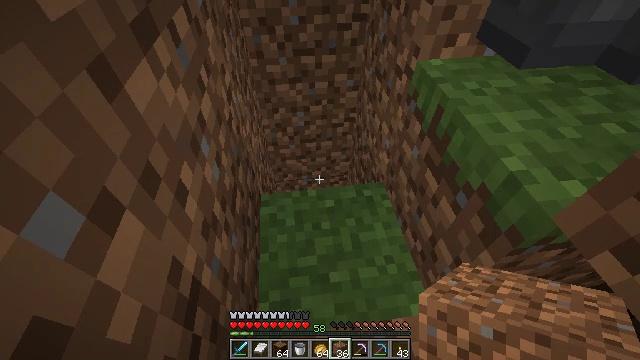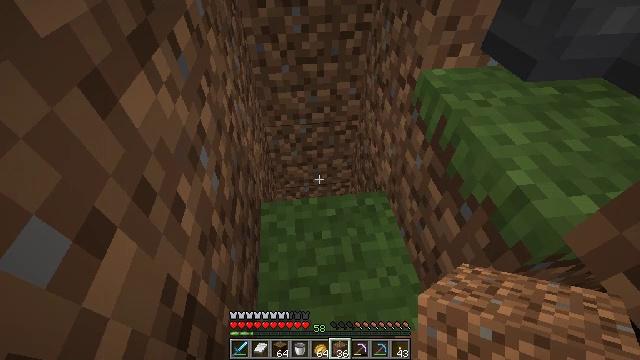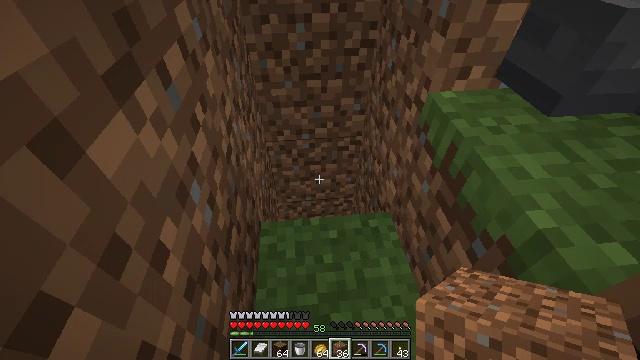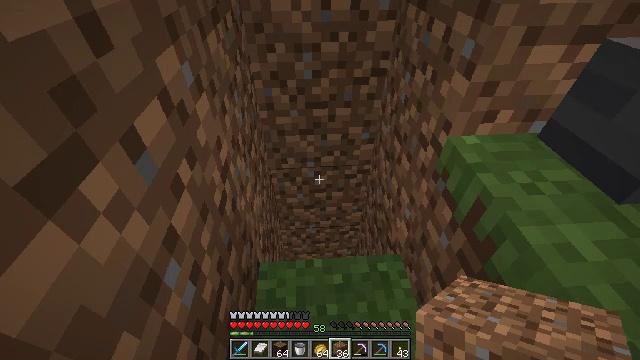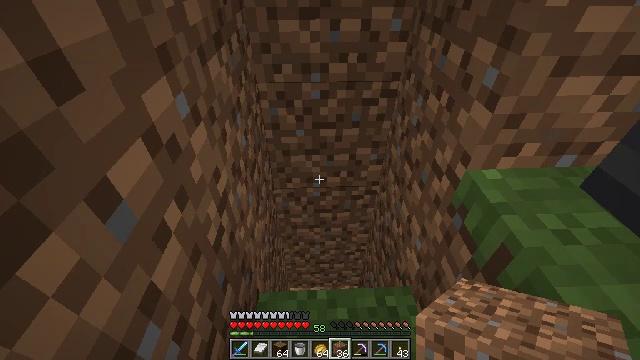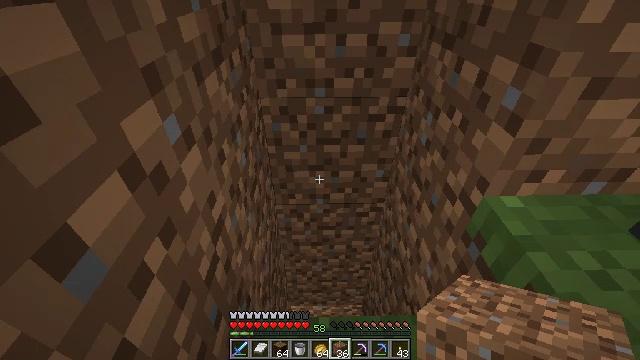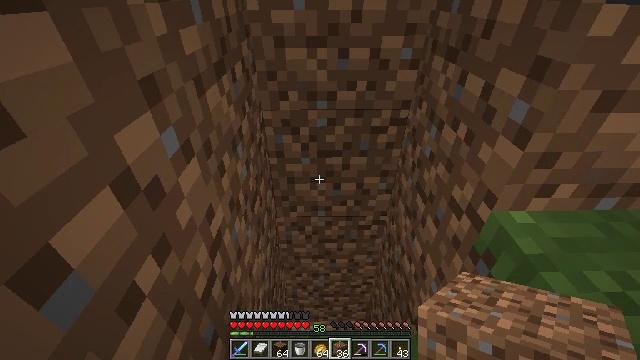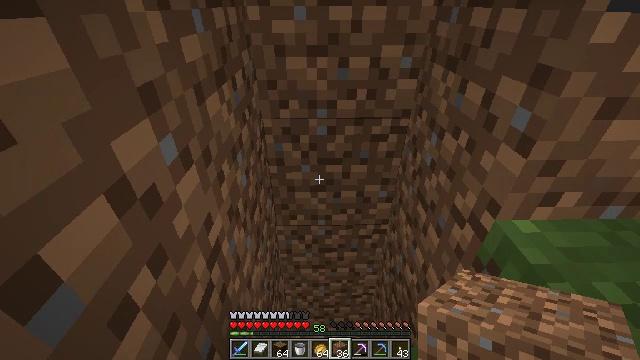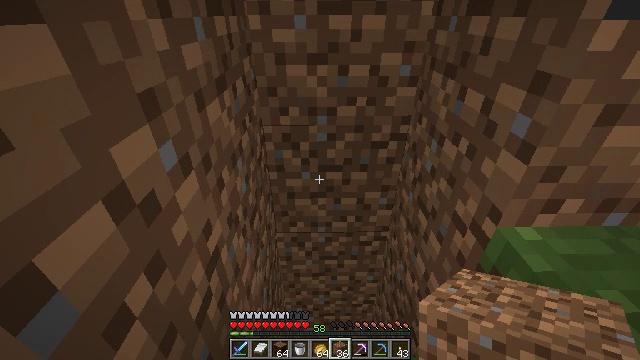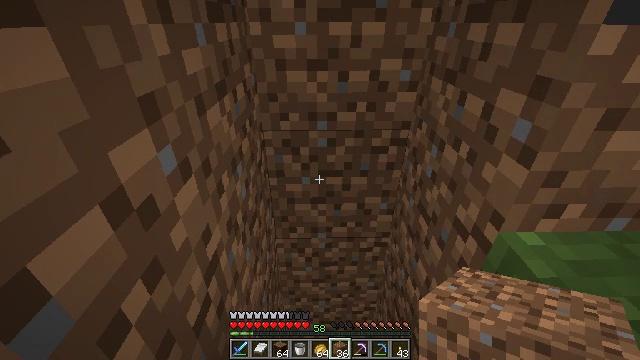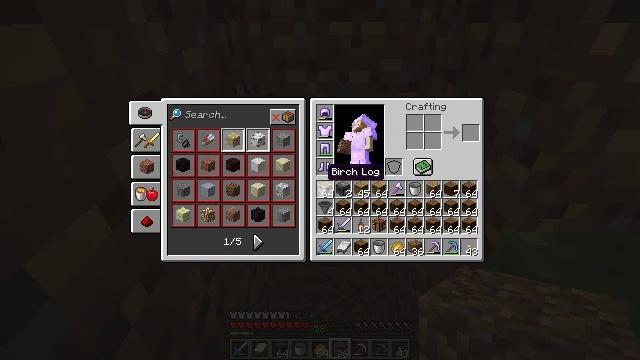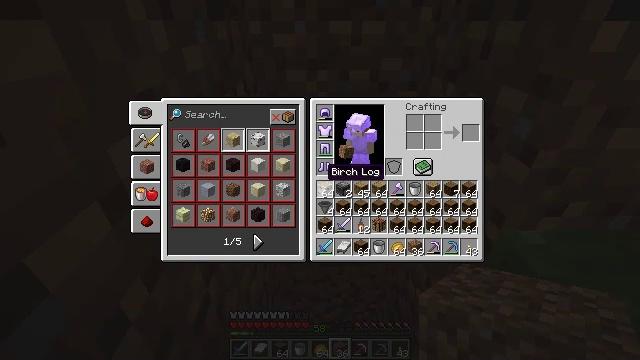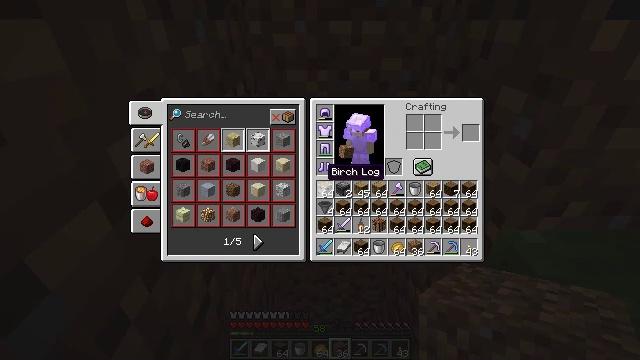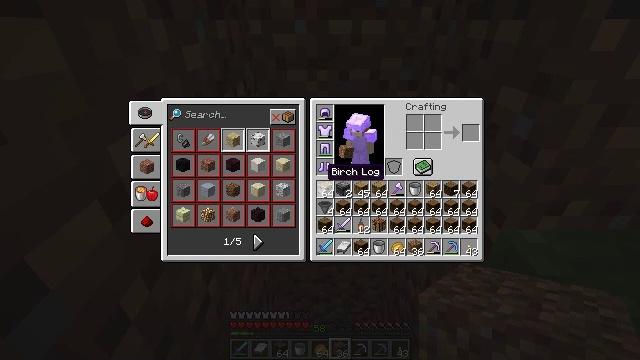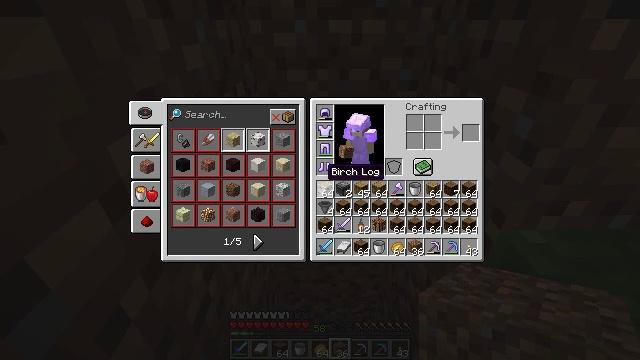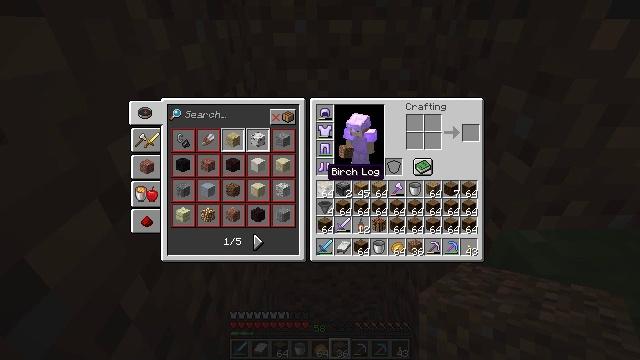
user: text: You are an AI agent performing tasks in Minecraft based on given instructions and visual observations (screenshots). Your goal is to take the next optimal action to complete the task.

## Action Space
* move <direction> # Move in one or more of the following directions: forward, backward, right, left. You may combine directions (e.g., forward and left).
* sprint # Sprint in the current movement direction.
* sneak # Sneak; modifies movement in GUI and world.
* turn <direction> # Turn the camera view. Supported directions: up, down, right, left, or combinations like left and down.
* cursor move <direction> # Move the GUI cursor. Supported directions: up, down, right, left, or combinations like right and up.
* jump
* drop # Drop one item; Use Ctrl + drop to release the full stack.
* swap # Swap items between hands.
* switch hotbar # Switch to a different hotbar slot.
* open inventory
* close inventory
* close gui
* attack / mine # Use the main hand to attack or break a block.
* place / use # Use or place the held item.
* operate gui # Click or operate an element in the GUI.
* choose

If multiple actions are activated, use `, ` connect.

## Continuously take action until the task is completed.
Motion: motion action
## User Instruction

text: Remove an oak log from the inventory.
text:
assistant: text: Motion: move forward, turn up
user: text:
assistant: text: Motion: move forward, turn left and up
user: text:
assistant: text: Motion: move forward, turn left and up
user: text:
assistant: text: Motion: turn left and up
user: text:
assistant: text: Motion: turn left and up
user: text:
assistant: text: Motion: turn up
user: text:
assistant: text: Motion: turn up
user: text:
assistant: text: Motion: turn up
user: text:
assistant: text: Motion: turn up
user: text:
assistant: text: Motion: close inventory
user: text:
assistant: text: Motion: close inventory
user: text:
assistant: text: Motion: open gui
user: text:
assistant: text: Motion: no_op
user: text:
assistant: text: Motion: no_op
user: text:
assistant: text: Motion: no_op
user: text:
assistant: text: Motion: no_op
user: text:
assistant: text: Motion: no_op
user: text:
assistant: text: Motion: no_op
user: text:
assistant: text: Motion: no_op
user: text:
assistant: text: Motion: no_op
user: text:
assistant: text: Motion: no_op
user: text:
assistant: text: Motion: sprint
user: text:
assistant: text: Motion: sprint
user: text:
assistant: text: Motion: sprint
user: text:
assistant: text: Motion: sprint
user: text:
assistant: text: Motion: sprint
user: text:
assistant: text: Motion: sprint
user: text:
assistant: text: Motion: sprint
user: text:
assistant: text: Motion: sprint
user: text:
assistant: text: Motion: sprint, cursor move right